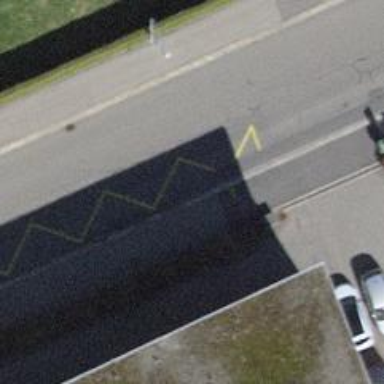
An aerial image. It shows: Bus stop with platform for public transport.